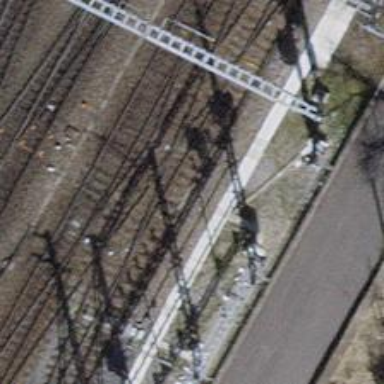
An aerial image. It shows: Railway crossing.